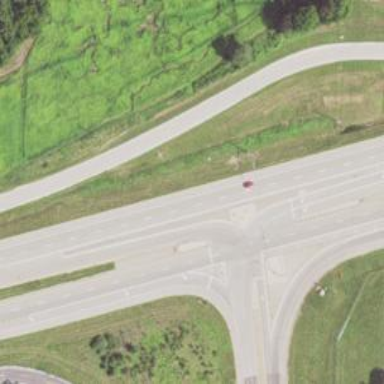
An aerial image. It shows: Trunk link highway.